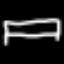
Label: bed